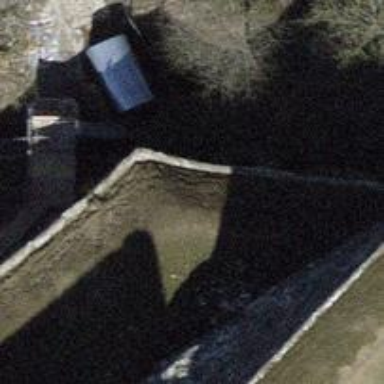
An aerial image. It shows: City wall serving as barrier.